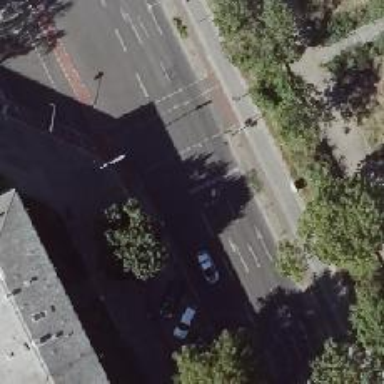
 having separate sidewalk and cycle track."